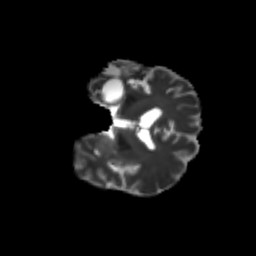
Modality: T2w
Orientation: coronal
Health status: ill
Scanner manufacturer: siemens
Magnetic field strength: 3 T
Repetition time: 6.7 s
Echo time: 0.1 s